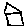
Label: house